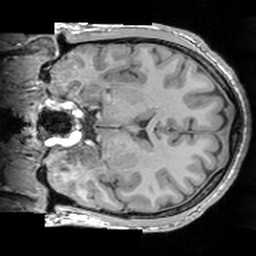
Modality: T1w
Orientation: coronal
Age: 25
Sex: male
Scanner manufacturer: siemens
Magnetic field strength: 3 T
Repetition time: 1.63 s
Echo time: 0.00311 s